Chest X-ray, PA view. Patient: 56 years old, sex M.
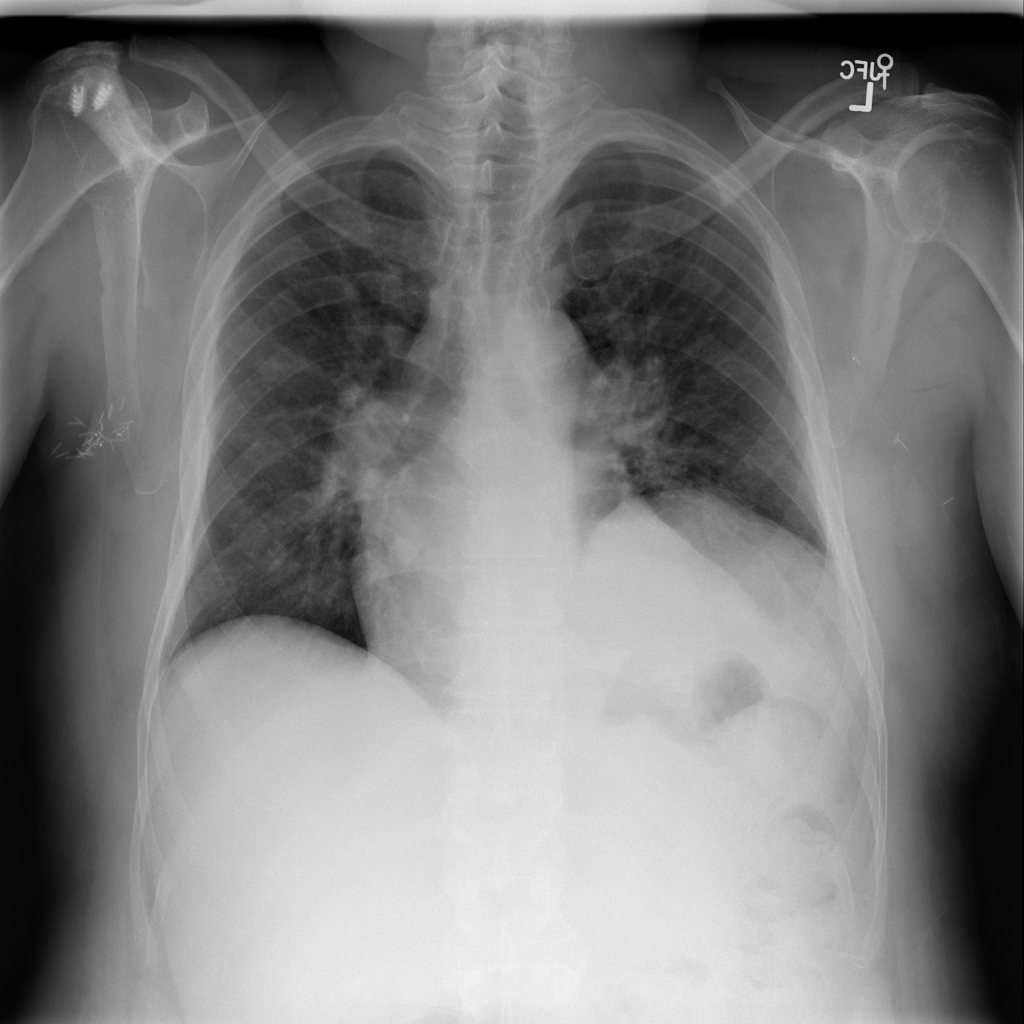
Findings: No Finding